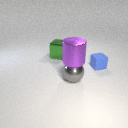
large purple metal cylinder above large gray metal sphere